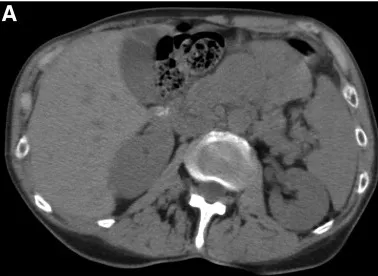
(A) Noncontrast transaxial CT demonstrates a discrete round mass in the pancreatic body.
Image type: radiology (ct)